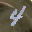
Label: 4